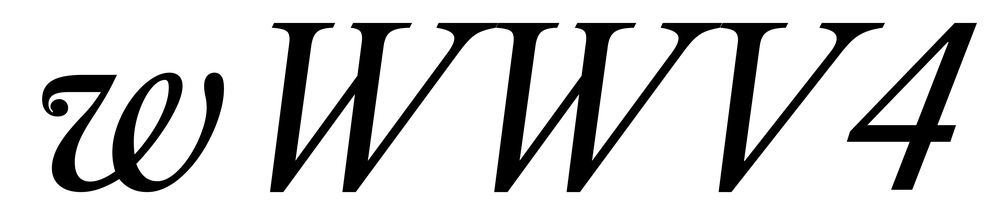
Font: LibreCaslonText-Italic_Italic